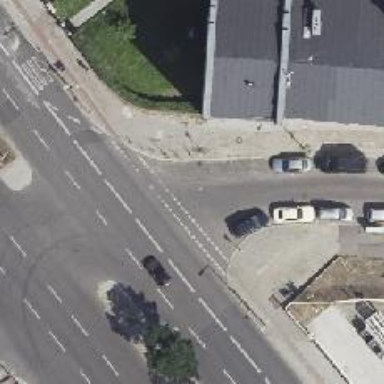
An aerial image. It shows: Unmarked crossing on asphalt footway.